Question: I'm getting errors from the two loops below. Is there anything wrong with the syntax? I just started to learn how to use Jupyter Notebook.

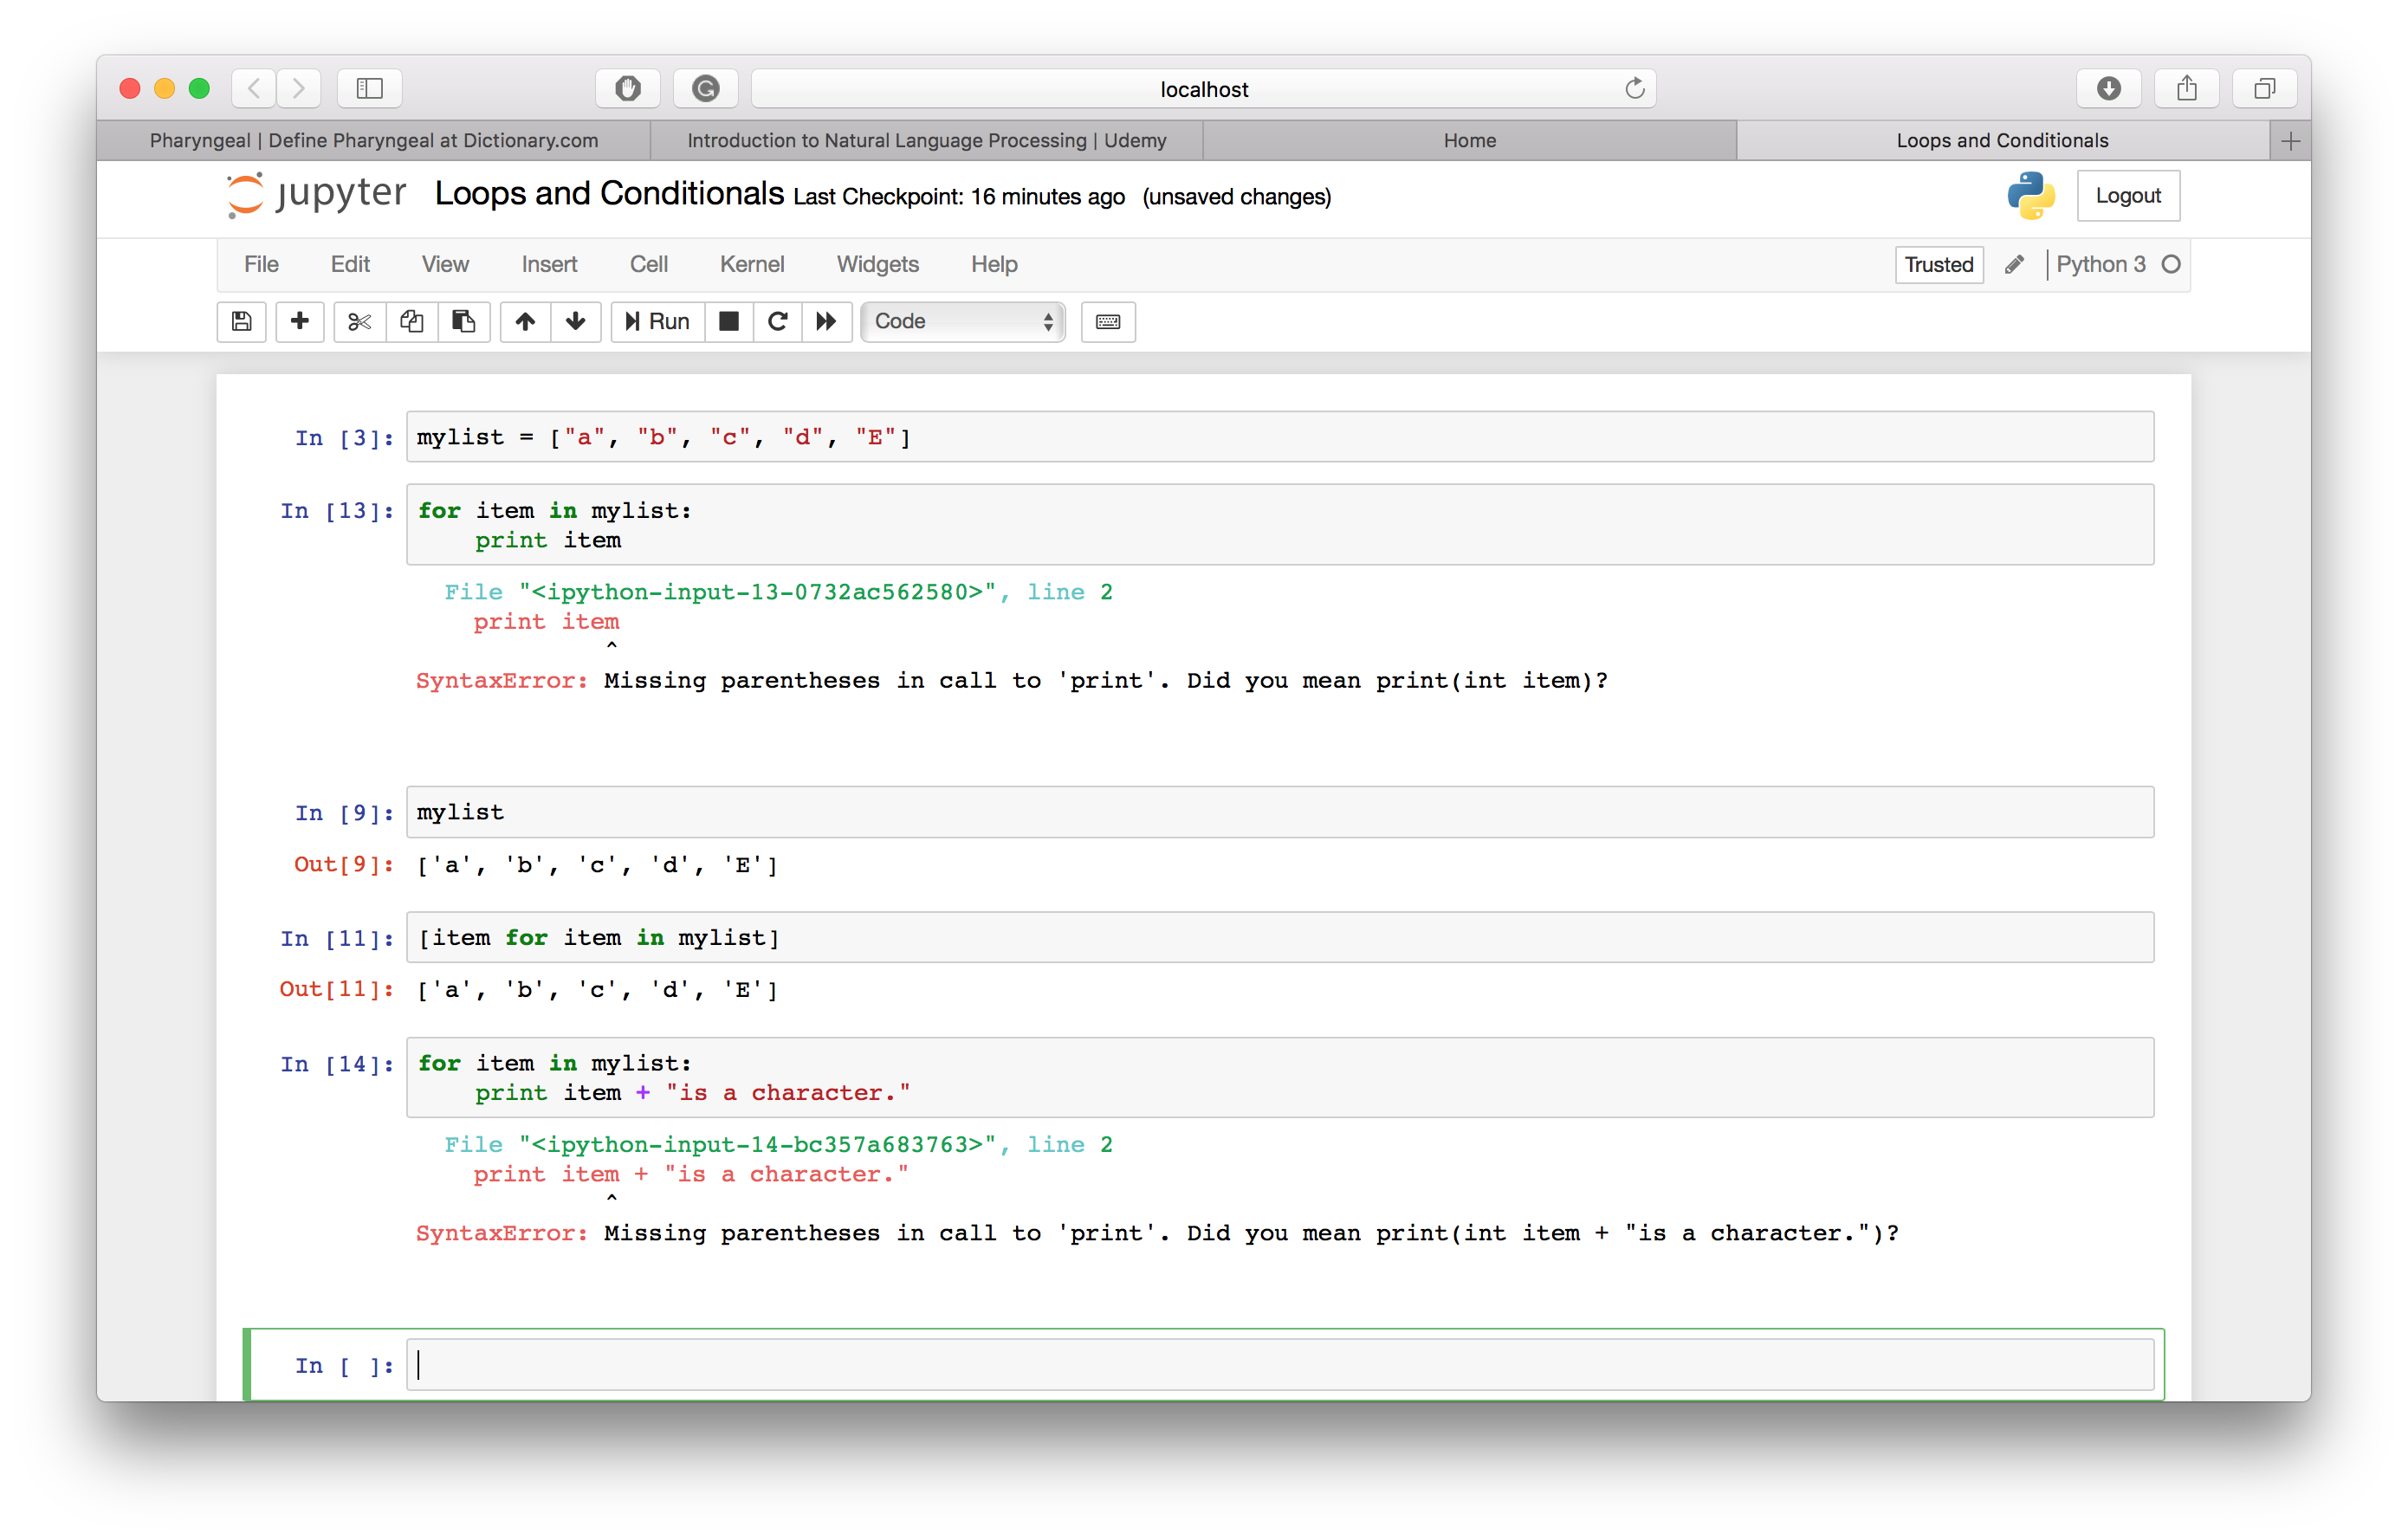
Answer: You can not use python 2 syntax if you are using python 3 compiler.
should give you a clear clue about how you should use print.